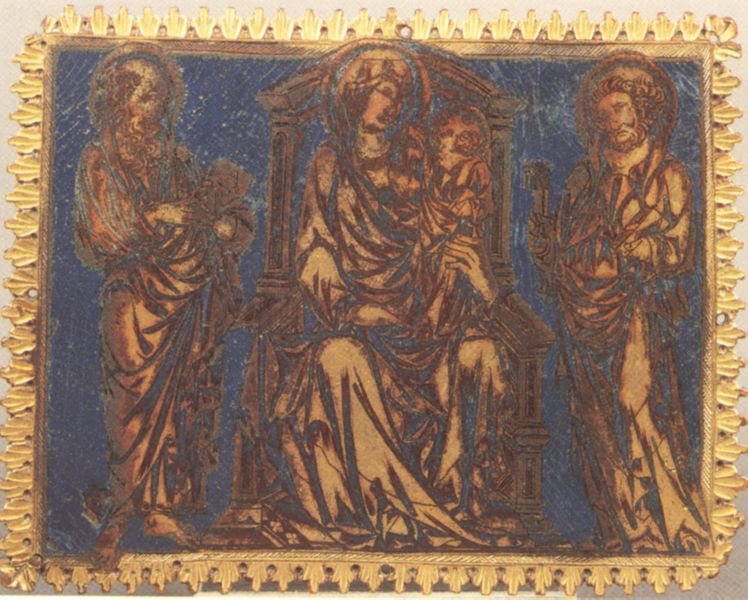
Titel: Emailplatte mit Madonna, Kind und den Heiligen Petrus und Paulus
Institution: Florenz, Bargello
Schlagwörter: blau, gemälde, hand, mann, gelb, menschen, sitzen, braun, finger, frau, hintergrund, männer, schwarz, stuhl, säule, säulen, rot, bart, falten, halten, johannes, rahmen, stehen, goldrahmen, hände, gewand, gold, haare, mantel, reich, sitzend, stehend, drei, kind, mutter, personen, brosche, relief, füße, rahmung, lehne, klein, baby, rand, könig, thron, ornamente, verzierung, unscharf, greis, buch, vergoldet, tron, zacken, schoss, heiligenschein, nimbus, christus, jesus, pieta, segen, mönche, elisabeth, heilige, schlüssel, maria, madonna, petrus, email, mutte, martyrer, evangelist, schmuckstück, schos, nimben, assisi, sacra conversatione, paulus, verwaschen, glorienschien, thron sitzend stehend